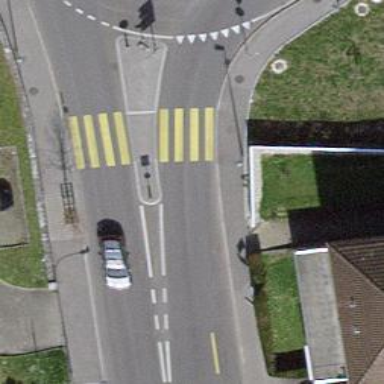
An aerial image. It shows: Traffic calming island.